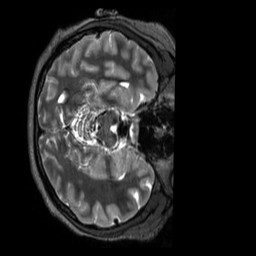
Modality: T2w
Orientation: axial
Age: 24
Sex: female
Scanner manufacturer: siemens
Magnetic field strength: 3 T
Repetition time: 3.2 s
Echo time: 0.728 s